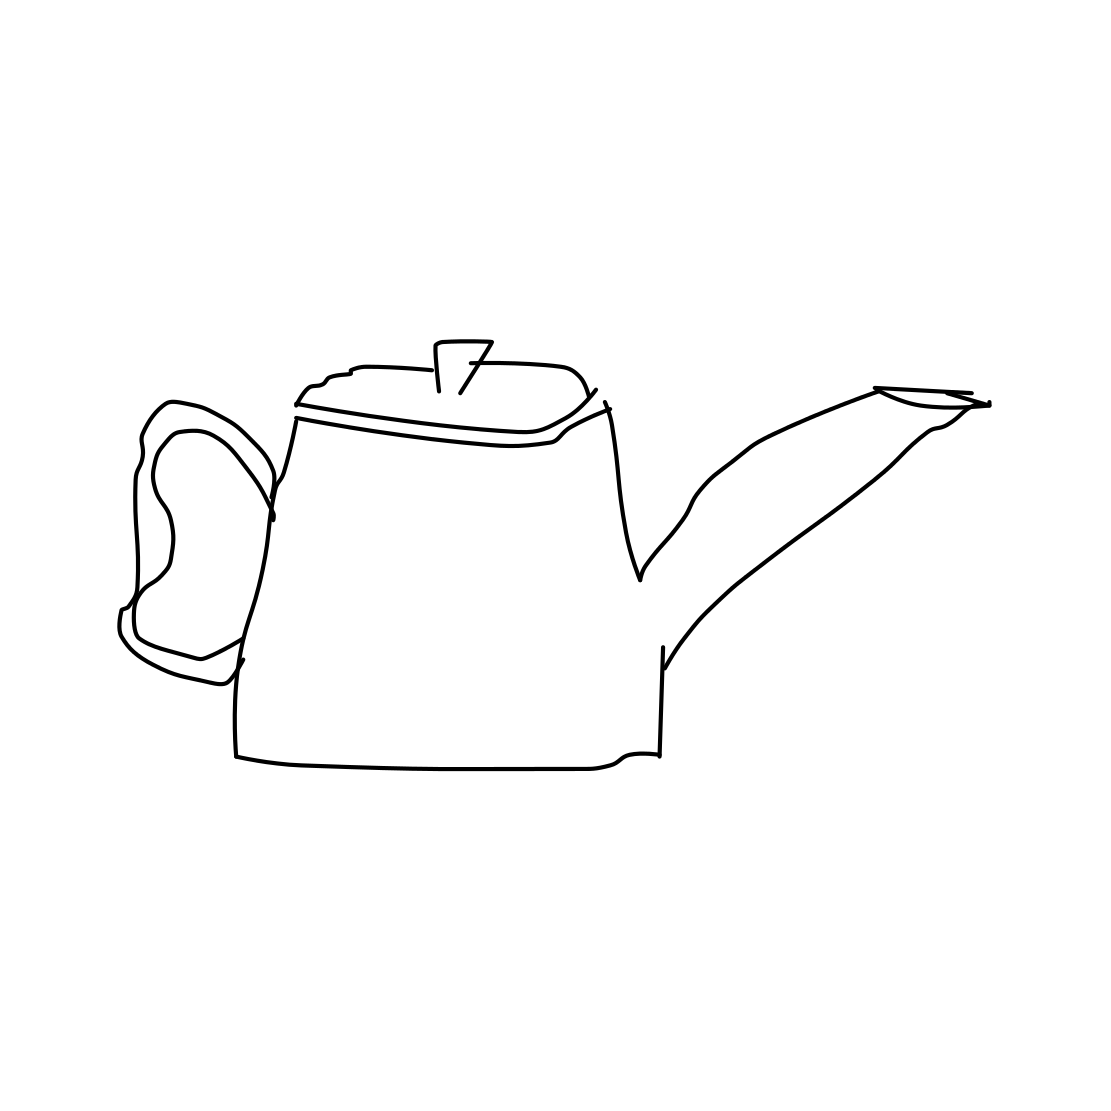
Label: teapot